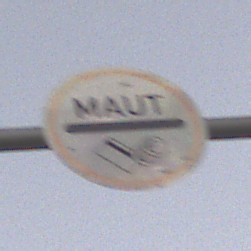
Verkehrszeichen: MautflichtigeStrecke
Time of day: SunriseSunset
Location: Outdoor (Nature)
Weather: Clear
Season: NotSpecified
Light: Natural